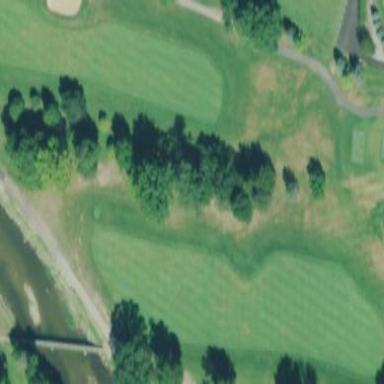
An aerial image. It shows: Golf cartpath that is also road path.